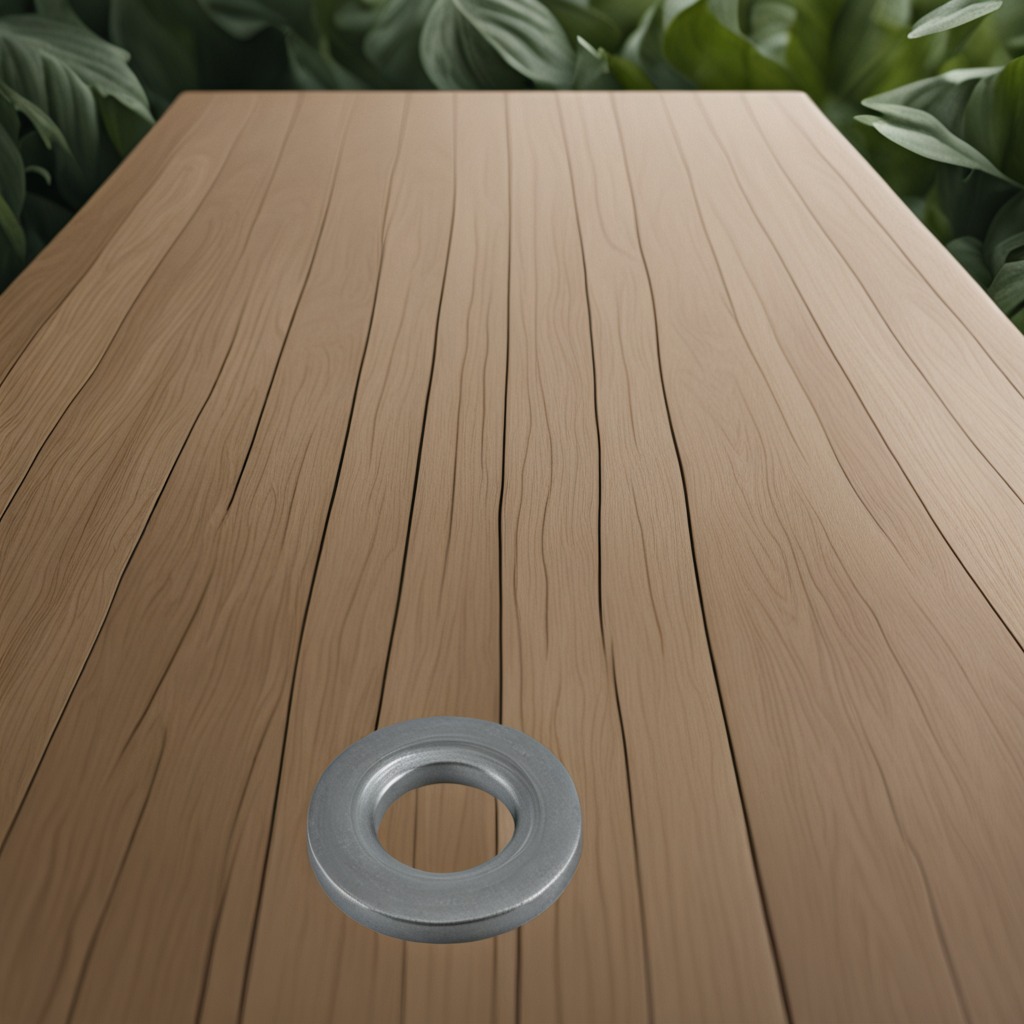
A flat metal washer lies on the wooden table.